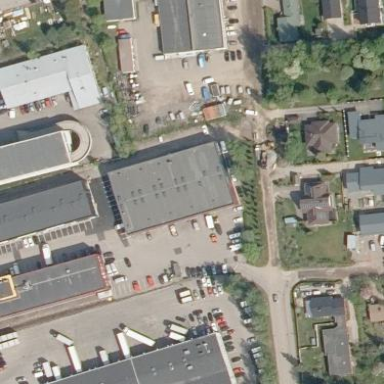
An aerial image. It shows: Warehouse used for storage.